Aerial crown-view tile of a tropical tree (Barro Colorado Island, Panama), acquired 20250715:
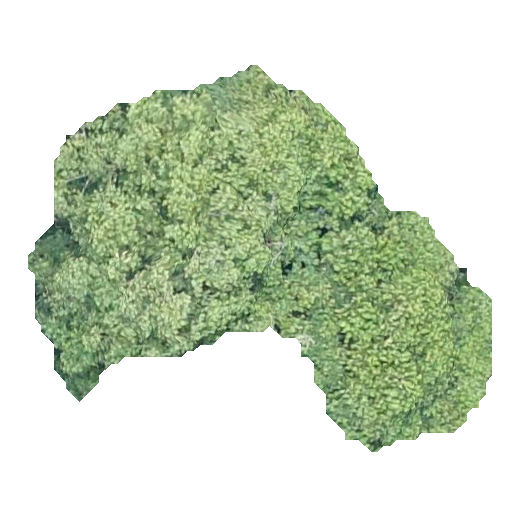
Species: Quararibea stenophylla
GBIF accepted scientific name: Quararibea stenophylla
Crown area: 159.749 m²